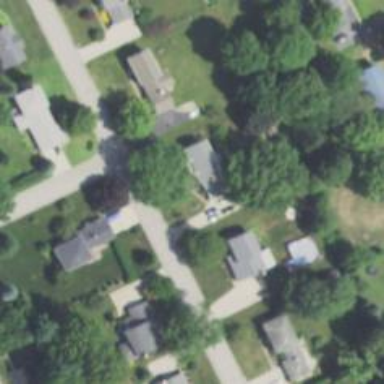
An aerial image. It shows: Neighborhood.